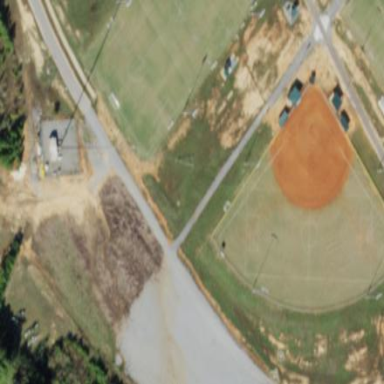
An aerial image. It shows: Baseball pitch for leisure land.